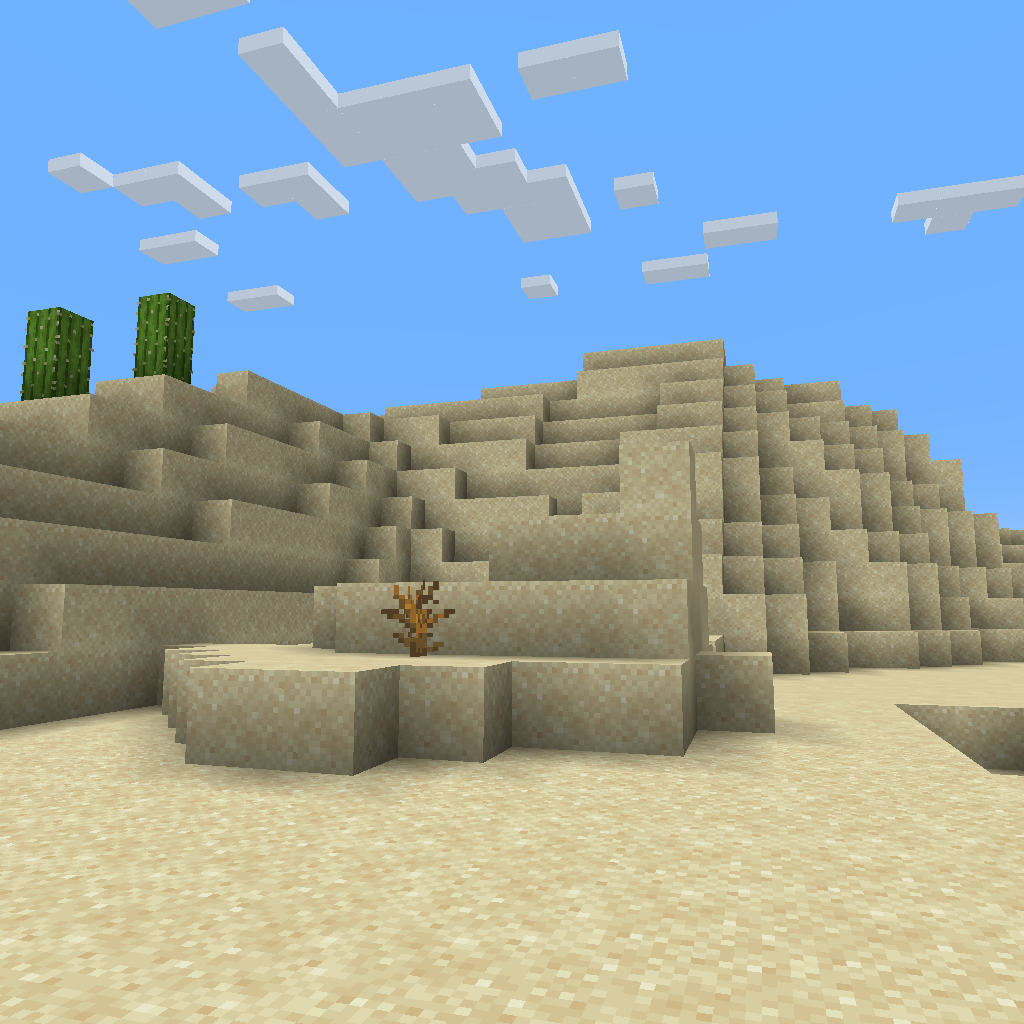
desert hill with bush and two cactii